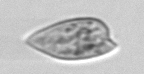
Label: Prorocentrum_dentatum